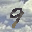
Label: 9